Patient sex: F
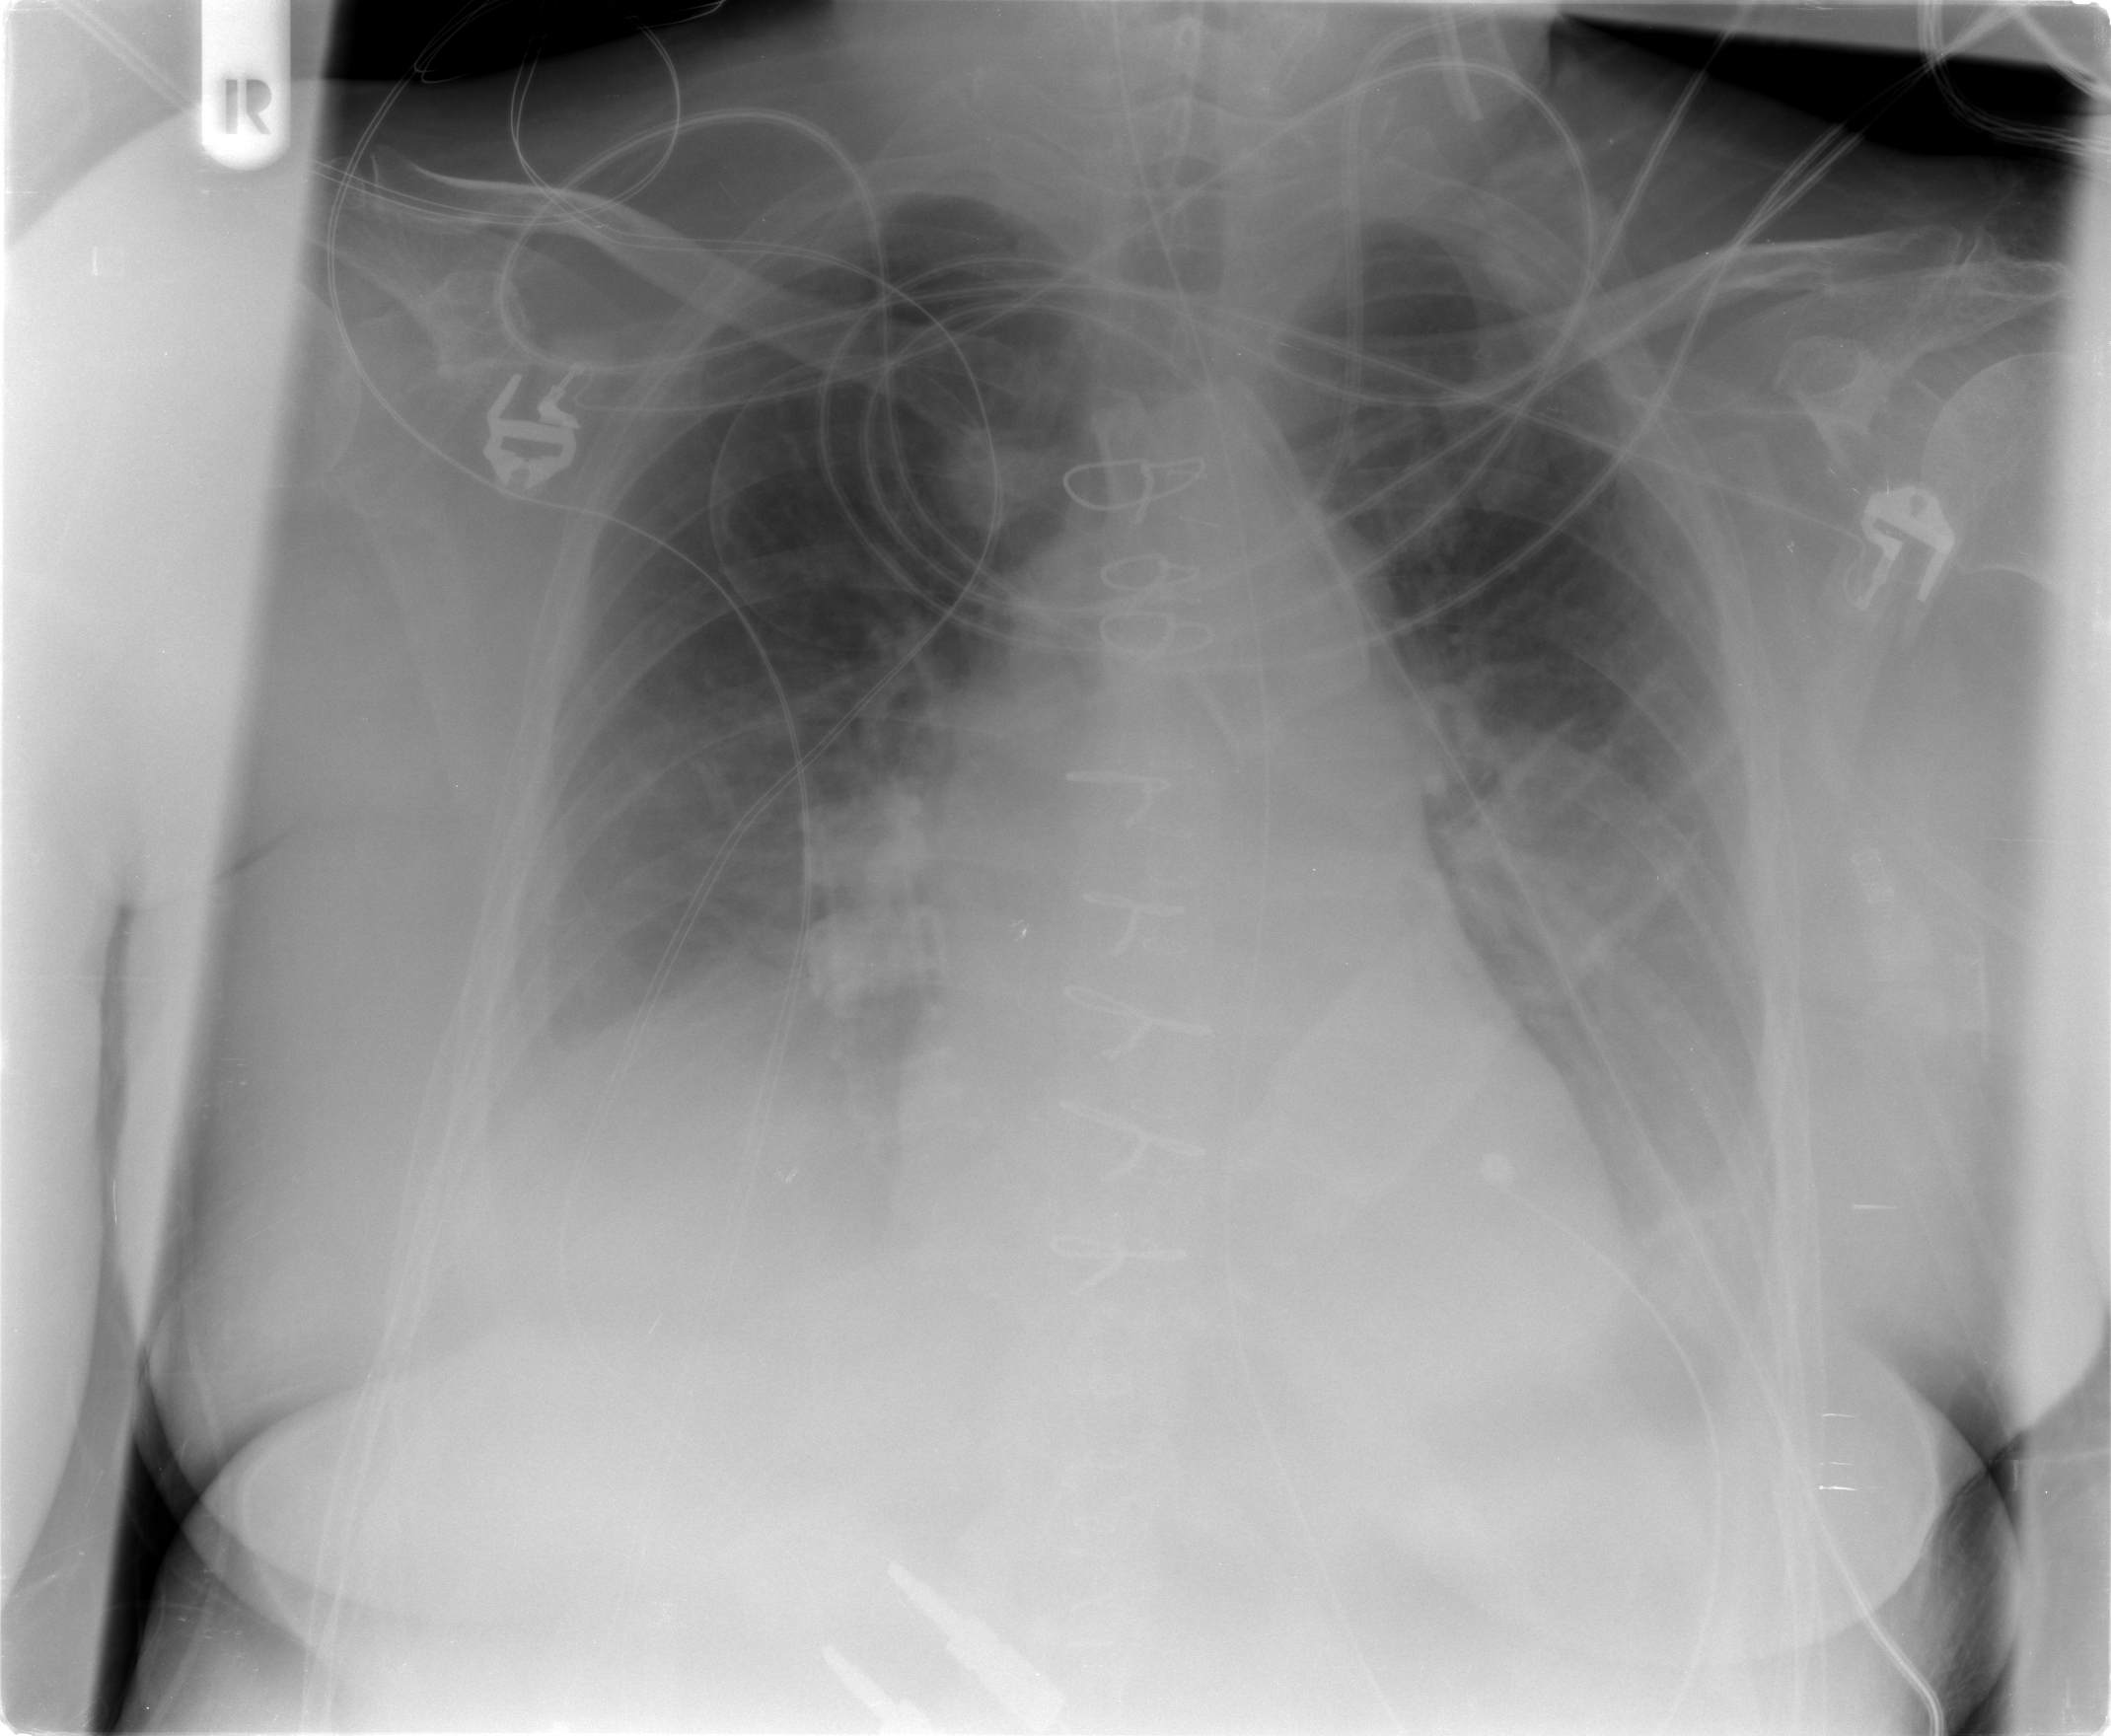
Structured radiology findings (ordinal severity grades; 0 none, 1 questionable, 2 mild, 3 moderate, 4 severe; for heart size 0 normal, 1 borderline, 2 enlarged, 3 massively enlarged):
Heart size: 0
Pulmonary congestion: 2
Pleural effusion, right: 2
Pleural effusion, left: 2
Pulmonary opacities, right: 1
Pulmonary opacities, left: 1
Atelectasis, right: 2
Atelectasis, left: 2